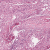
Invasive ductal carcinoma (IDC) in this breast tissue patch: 1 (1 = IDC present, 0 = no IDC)